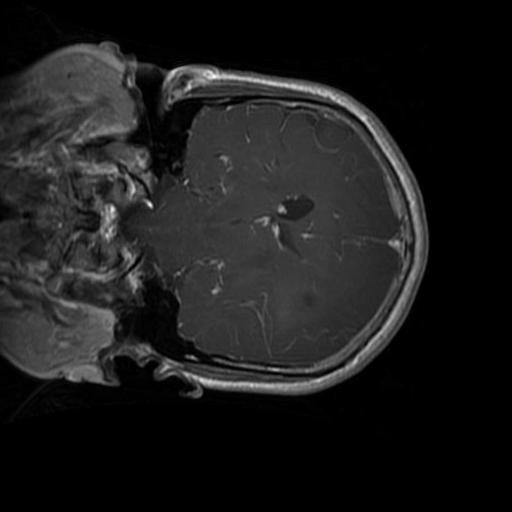
Label: brain_glioma